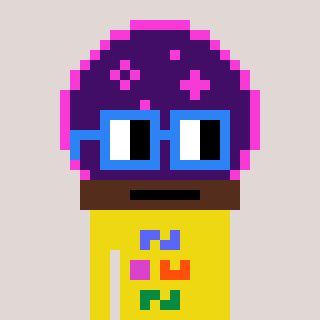
a pixel art character with square blue glasses, a crystalball-shaped head and a yellow-colored body on a warm background